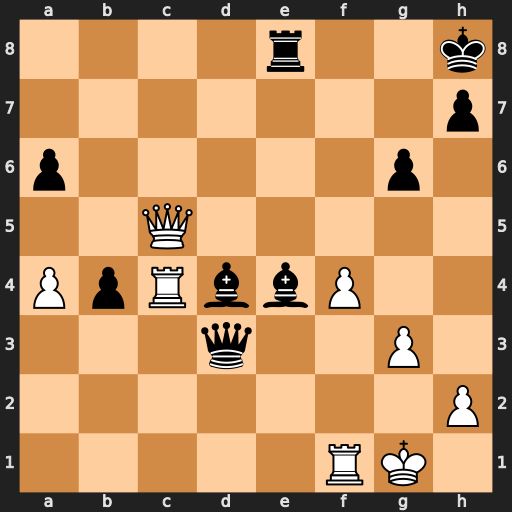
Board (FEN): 4r2k/7p/p5p1/2Q5/PpRbbP2/3q2P1/7P/5RK1
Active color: w
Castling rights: -
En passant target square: -
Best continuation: Qxd4+ Qxd4+ Rxd4